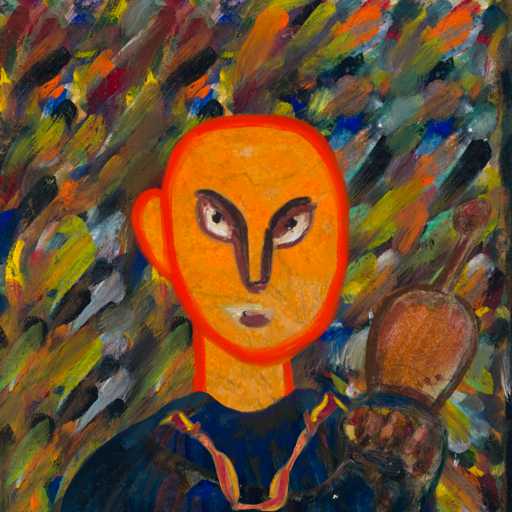
Background: An_Impression, Head And Neck Front: Sisters, Face Front: After_Raid, Bust: Pipe, Hair Front: Blank, Head Accessory: Blank, Second Necklace: Gypsy_Mother_1, Necklace: Blank, Baby: Blank